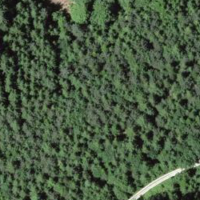
EUNIS habitat code: 43
Species observed at this site:
Certhia brachydactyla
Corvus corone
Cyanistes caeruleus
Turdus philomelos
Lophophanes cristatus
Emberiza citrinella
Chloris chloris
Dendrocopos major
Troglodytes troglodytes
Prunella modularis
Turdus viscivorus
Fringilla coelebs
Regulus ignicapilla
Buteo buteo
Sylvia atricapilla
Strix aluco
Columba palumbus
Turdus merula
Phylloscopus collybita
Parus major
Erithacus rubecula
Dryocopus martius
Milvus milvus
Certhia familiaris
Sitta europaea
Garrulus glandarius
Regulus regulus
Corvus corax
Accipiter nisus
Periparus ater